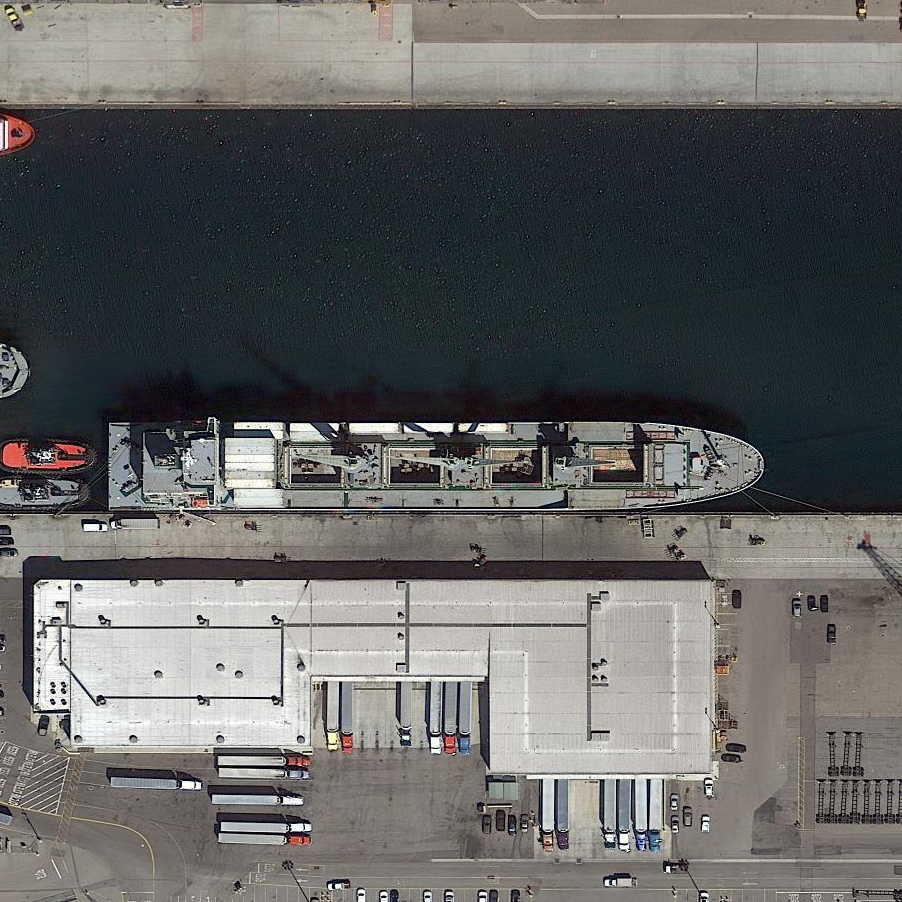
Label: civil